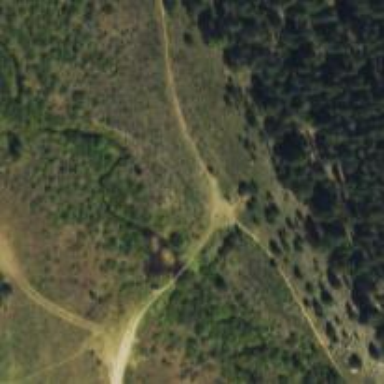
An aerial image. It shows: Trail footway.